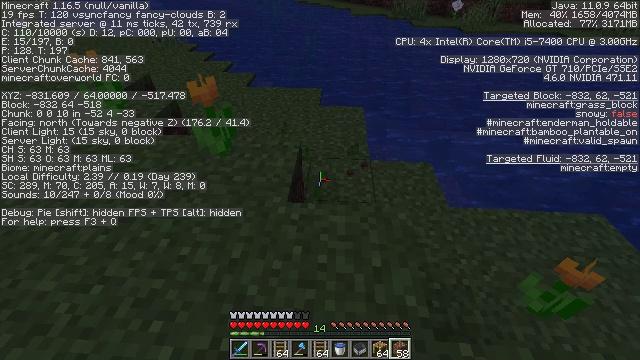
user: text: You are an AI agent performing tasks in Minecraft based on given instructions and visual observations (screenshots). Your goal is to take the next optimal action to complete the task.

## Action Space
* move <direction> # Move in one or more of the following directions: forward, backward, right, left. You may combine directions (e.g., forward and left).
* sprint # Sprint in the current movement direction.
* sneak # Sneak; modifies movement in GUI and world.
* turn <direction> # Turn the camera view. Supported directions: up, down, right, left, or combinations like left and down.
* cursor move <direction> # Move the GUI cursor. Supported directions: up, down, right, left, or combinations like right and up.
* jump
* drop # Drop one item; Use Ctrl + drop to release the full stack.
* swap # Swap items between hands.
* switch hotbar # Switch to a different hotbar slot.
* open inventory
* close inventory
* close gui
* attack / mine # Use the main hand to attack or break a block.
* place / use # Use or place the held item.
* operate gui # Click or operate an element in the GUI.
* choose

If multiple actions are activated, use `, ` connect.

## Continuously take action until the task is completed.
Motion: motion action
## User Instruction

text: Harvest an orange tulip.
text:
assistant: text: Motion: no_op